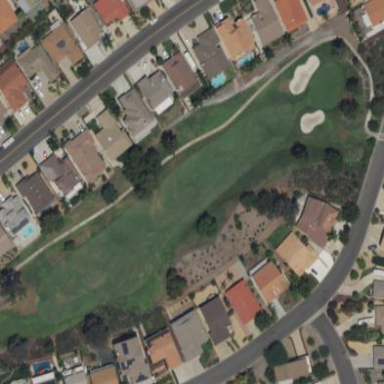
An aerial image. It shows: Grassy area designated as golf fairway.